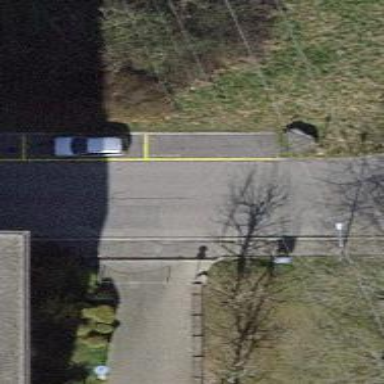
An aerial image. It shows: Asphalt footpath with unmarked crossing.